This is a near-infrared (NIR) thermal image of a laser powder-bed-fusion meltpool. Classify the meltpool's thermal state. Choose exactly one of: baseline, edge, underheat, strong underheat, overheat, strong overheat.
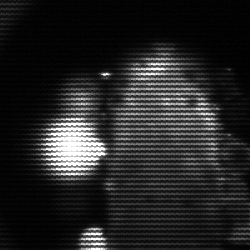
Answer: strong underheat